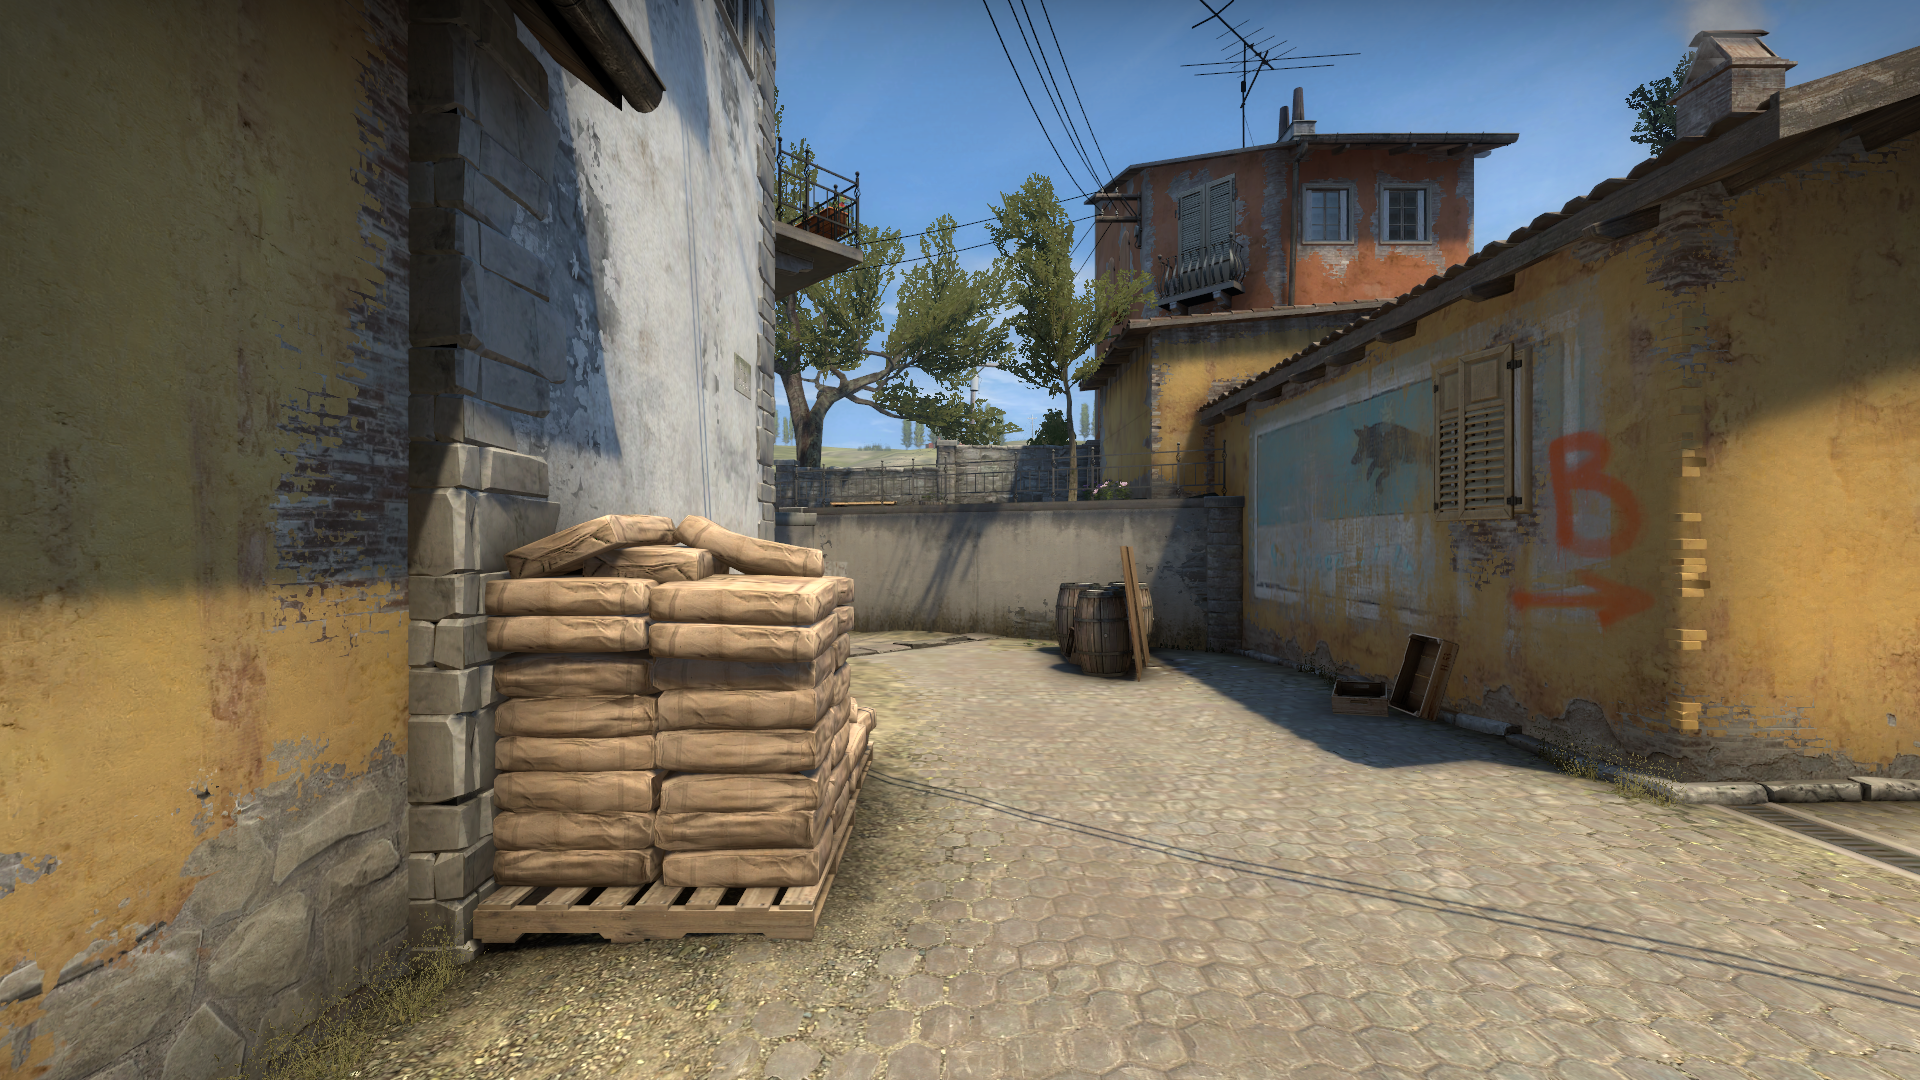
Map: de_inferno